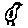
Label: bird